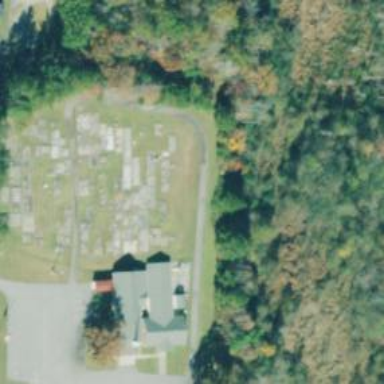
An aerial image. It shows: Cemetery.